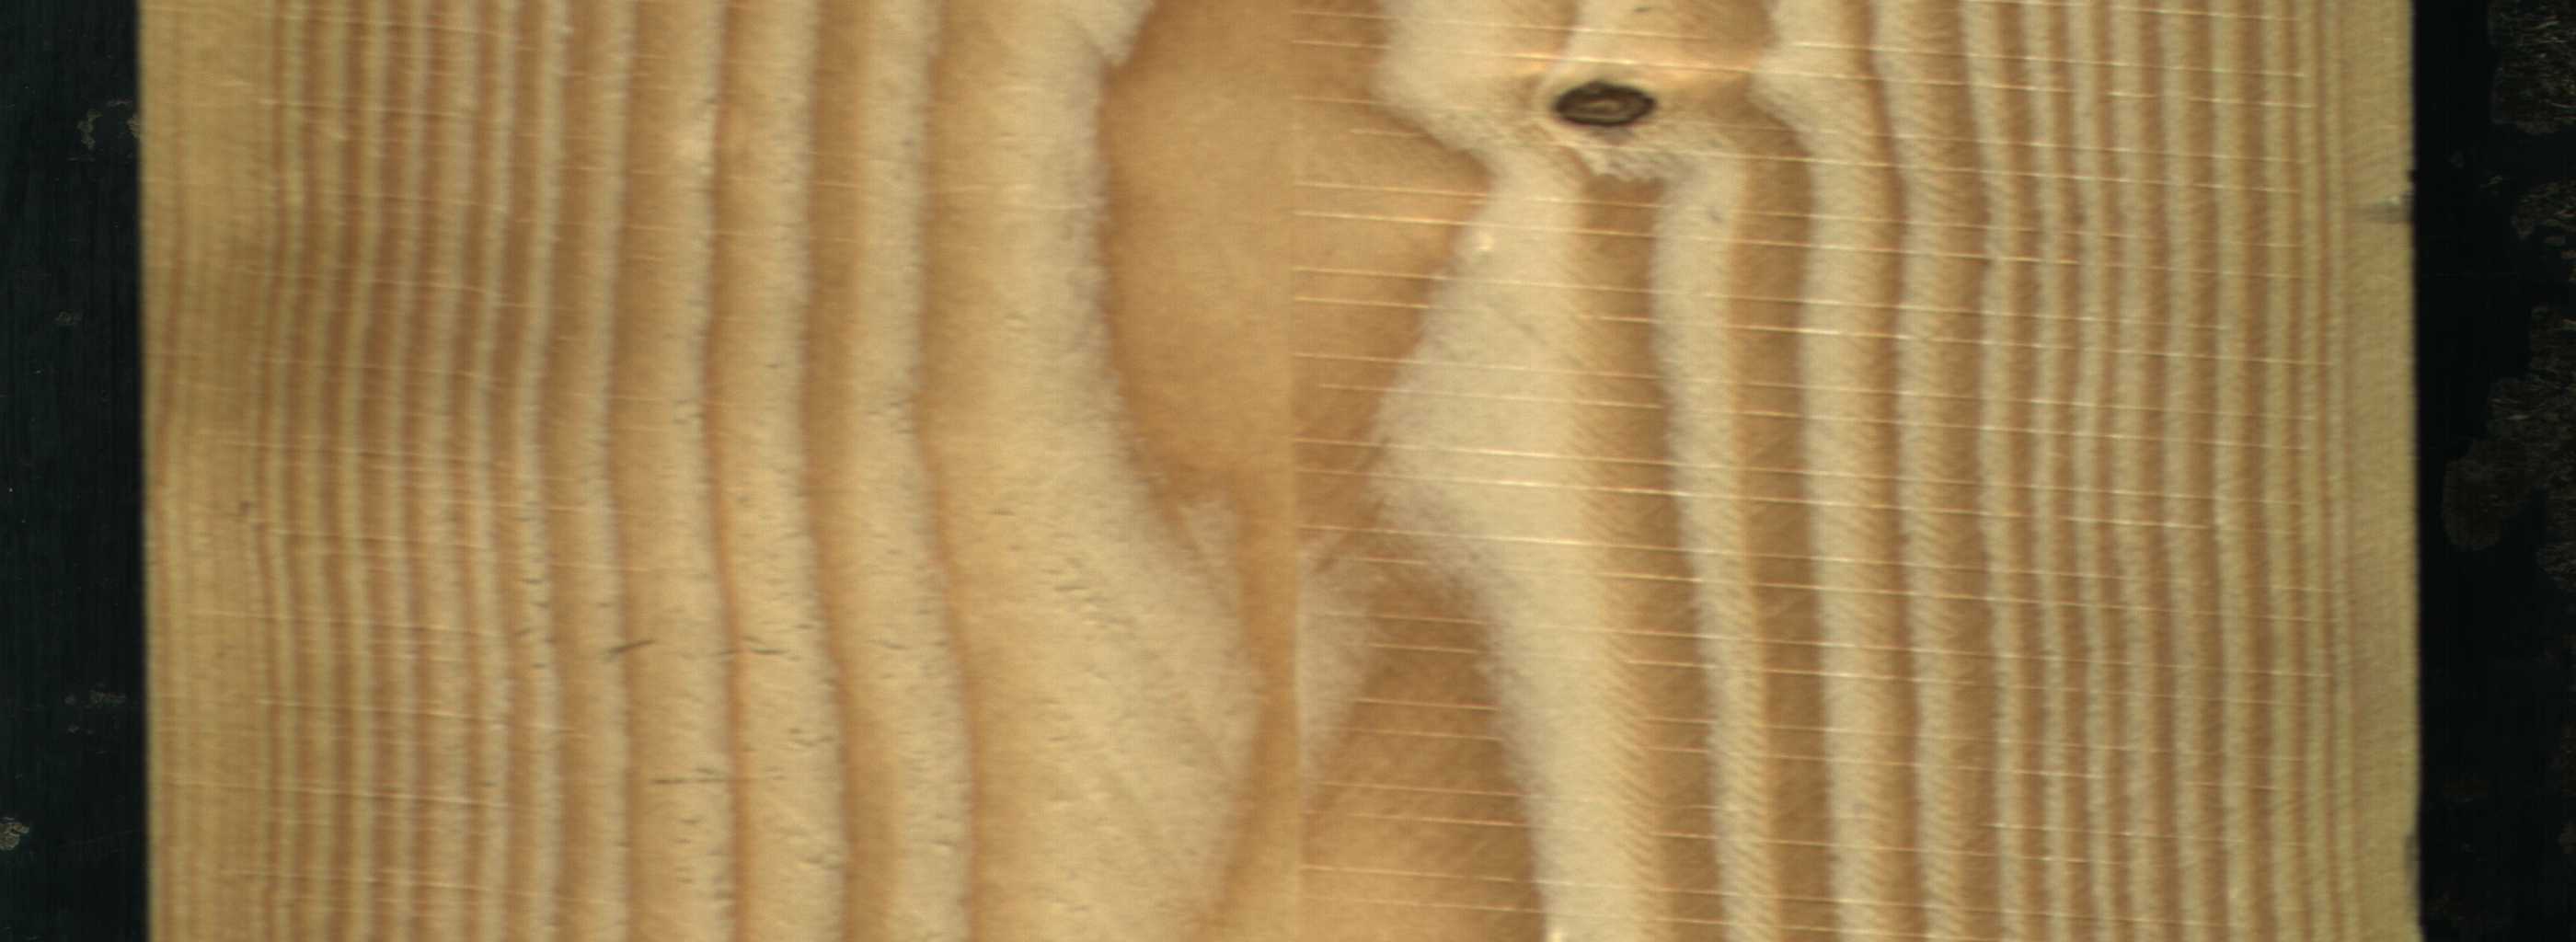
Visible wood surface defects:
Dead_Knot